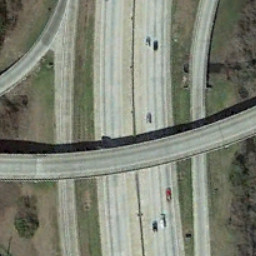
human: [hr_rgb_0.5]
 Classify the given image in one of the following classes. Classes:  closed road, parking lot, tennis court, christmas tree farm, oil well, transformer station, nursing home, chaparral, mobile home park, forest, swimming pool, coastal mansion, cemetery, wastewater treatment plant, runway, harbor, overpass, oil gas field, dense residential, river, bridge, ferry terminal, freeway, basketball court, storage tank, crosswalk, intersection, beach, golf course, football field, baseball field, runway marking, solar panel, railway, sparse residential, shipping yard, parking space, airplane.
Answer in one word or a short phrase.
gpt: overpass